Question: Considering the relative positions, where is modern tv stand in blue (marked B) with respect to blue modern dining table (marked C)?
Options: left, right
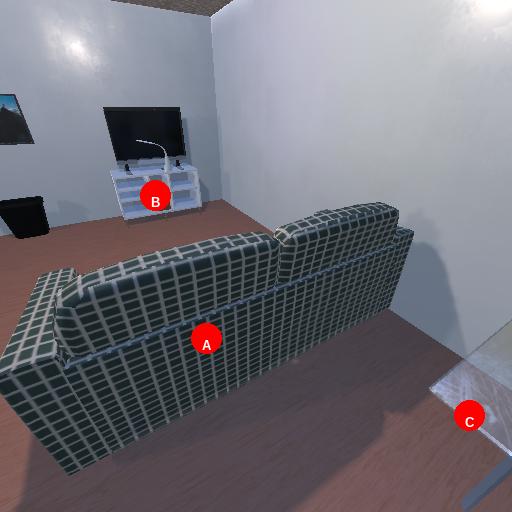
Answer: left